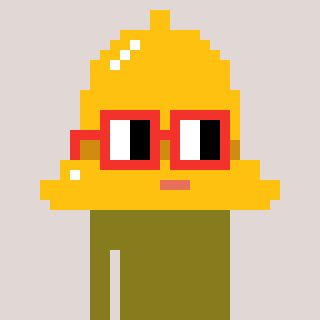
a pixel art character with square red glasses, a bell-shaped head and a gunk-colored body on a warm background